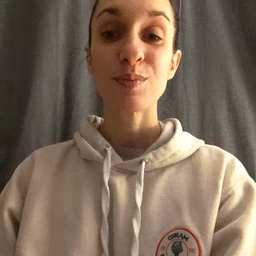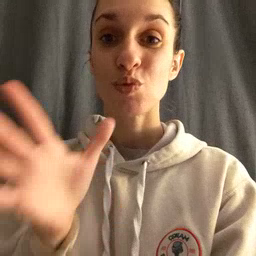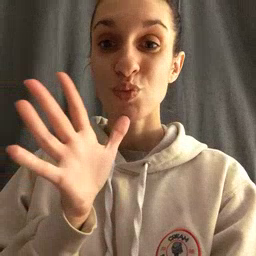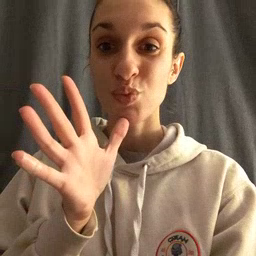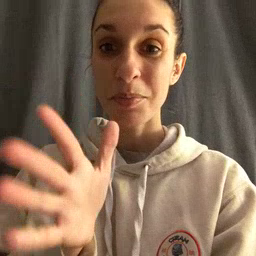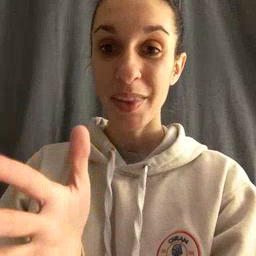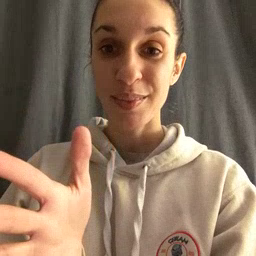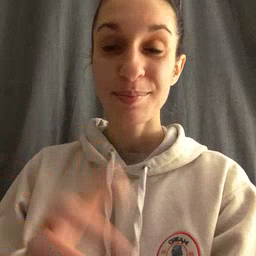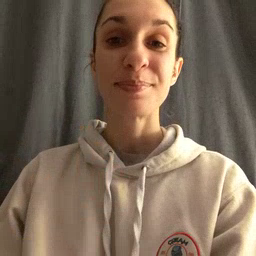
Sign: grandma